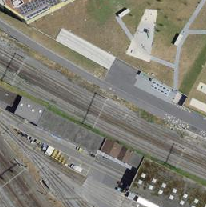
EUNIS habitat code: 57
Species observed at this site:
Allium ursinum